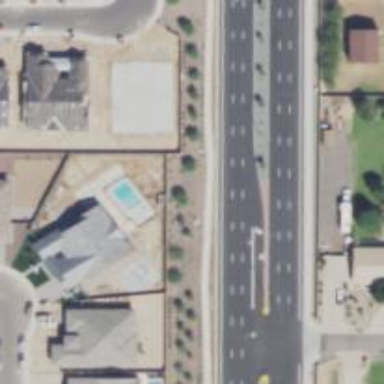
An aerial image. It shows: Secondary road with asphalt surface.